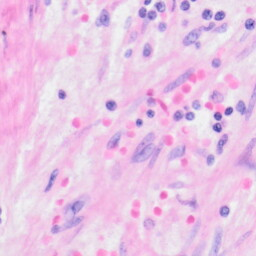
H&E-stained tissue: Kidney